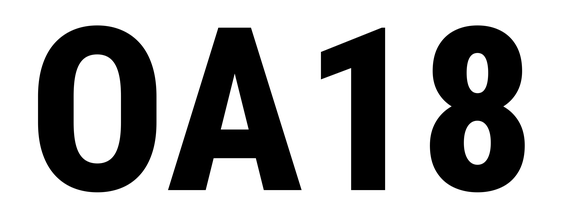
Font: Roboto_Condensed_ExtraBold